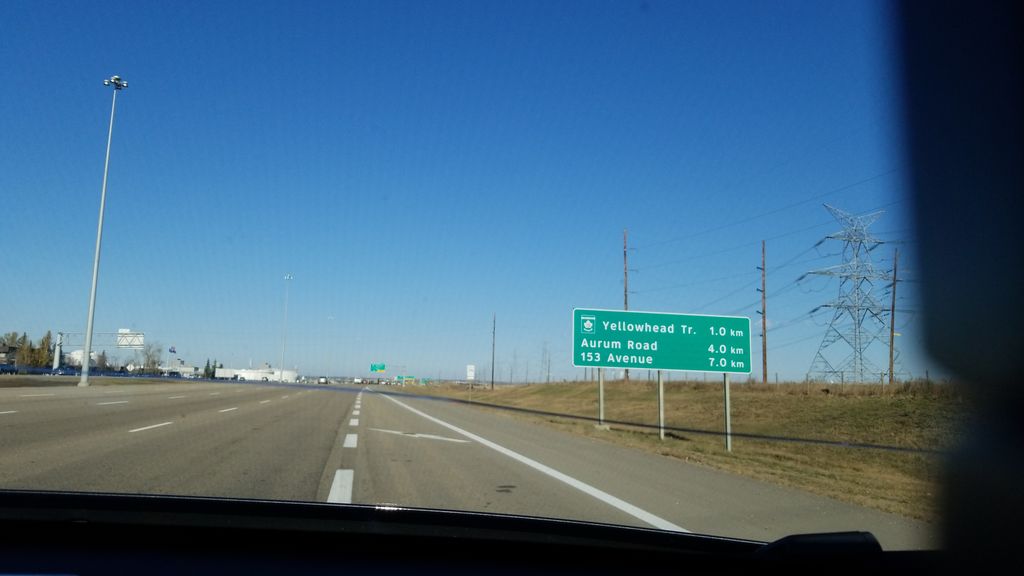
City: edmonton